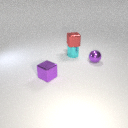
small red metal cube above small cyan metal cylinder